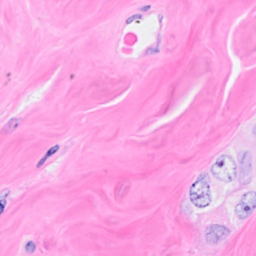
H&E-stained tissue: Breast